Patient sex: M
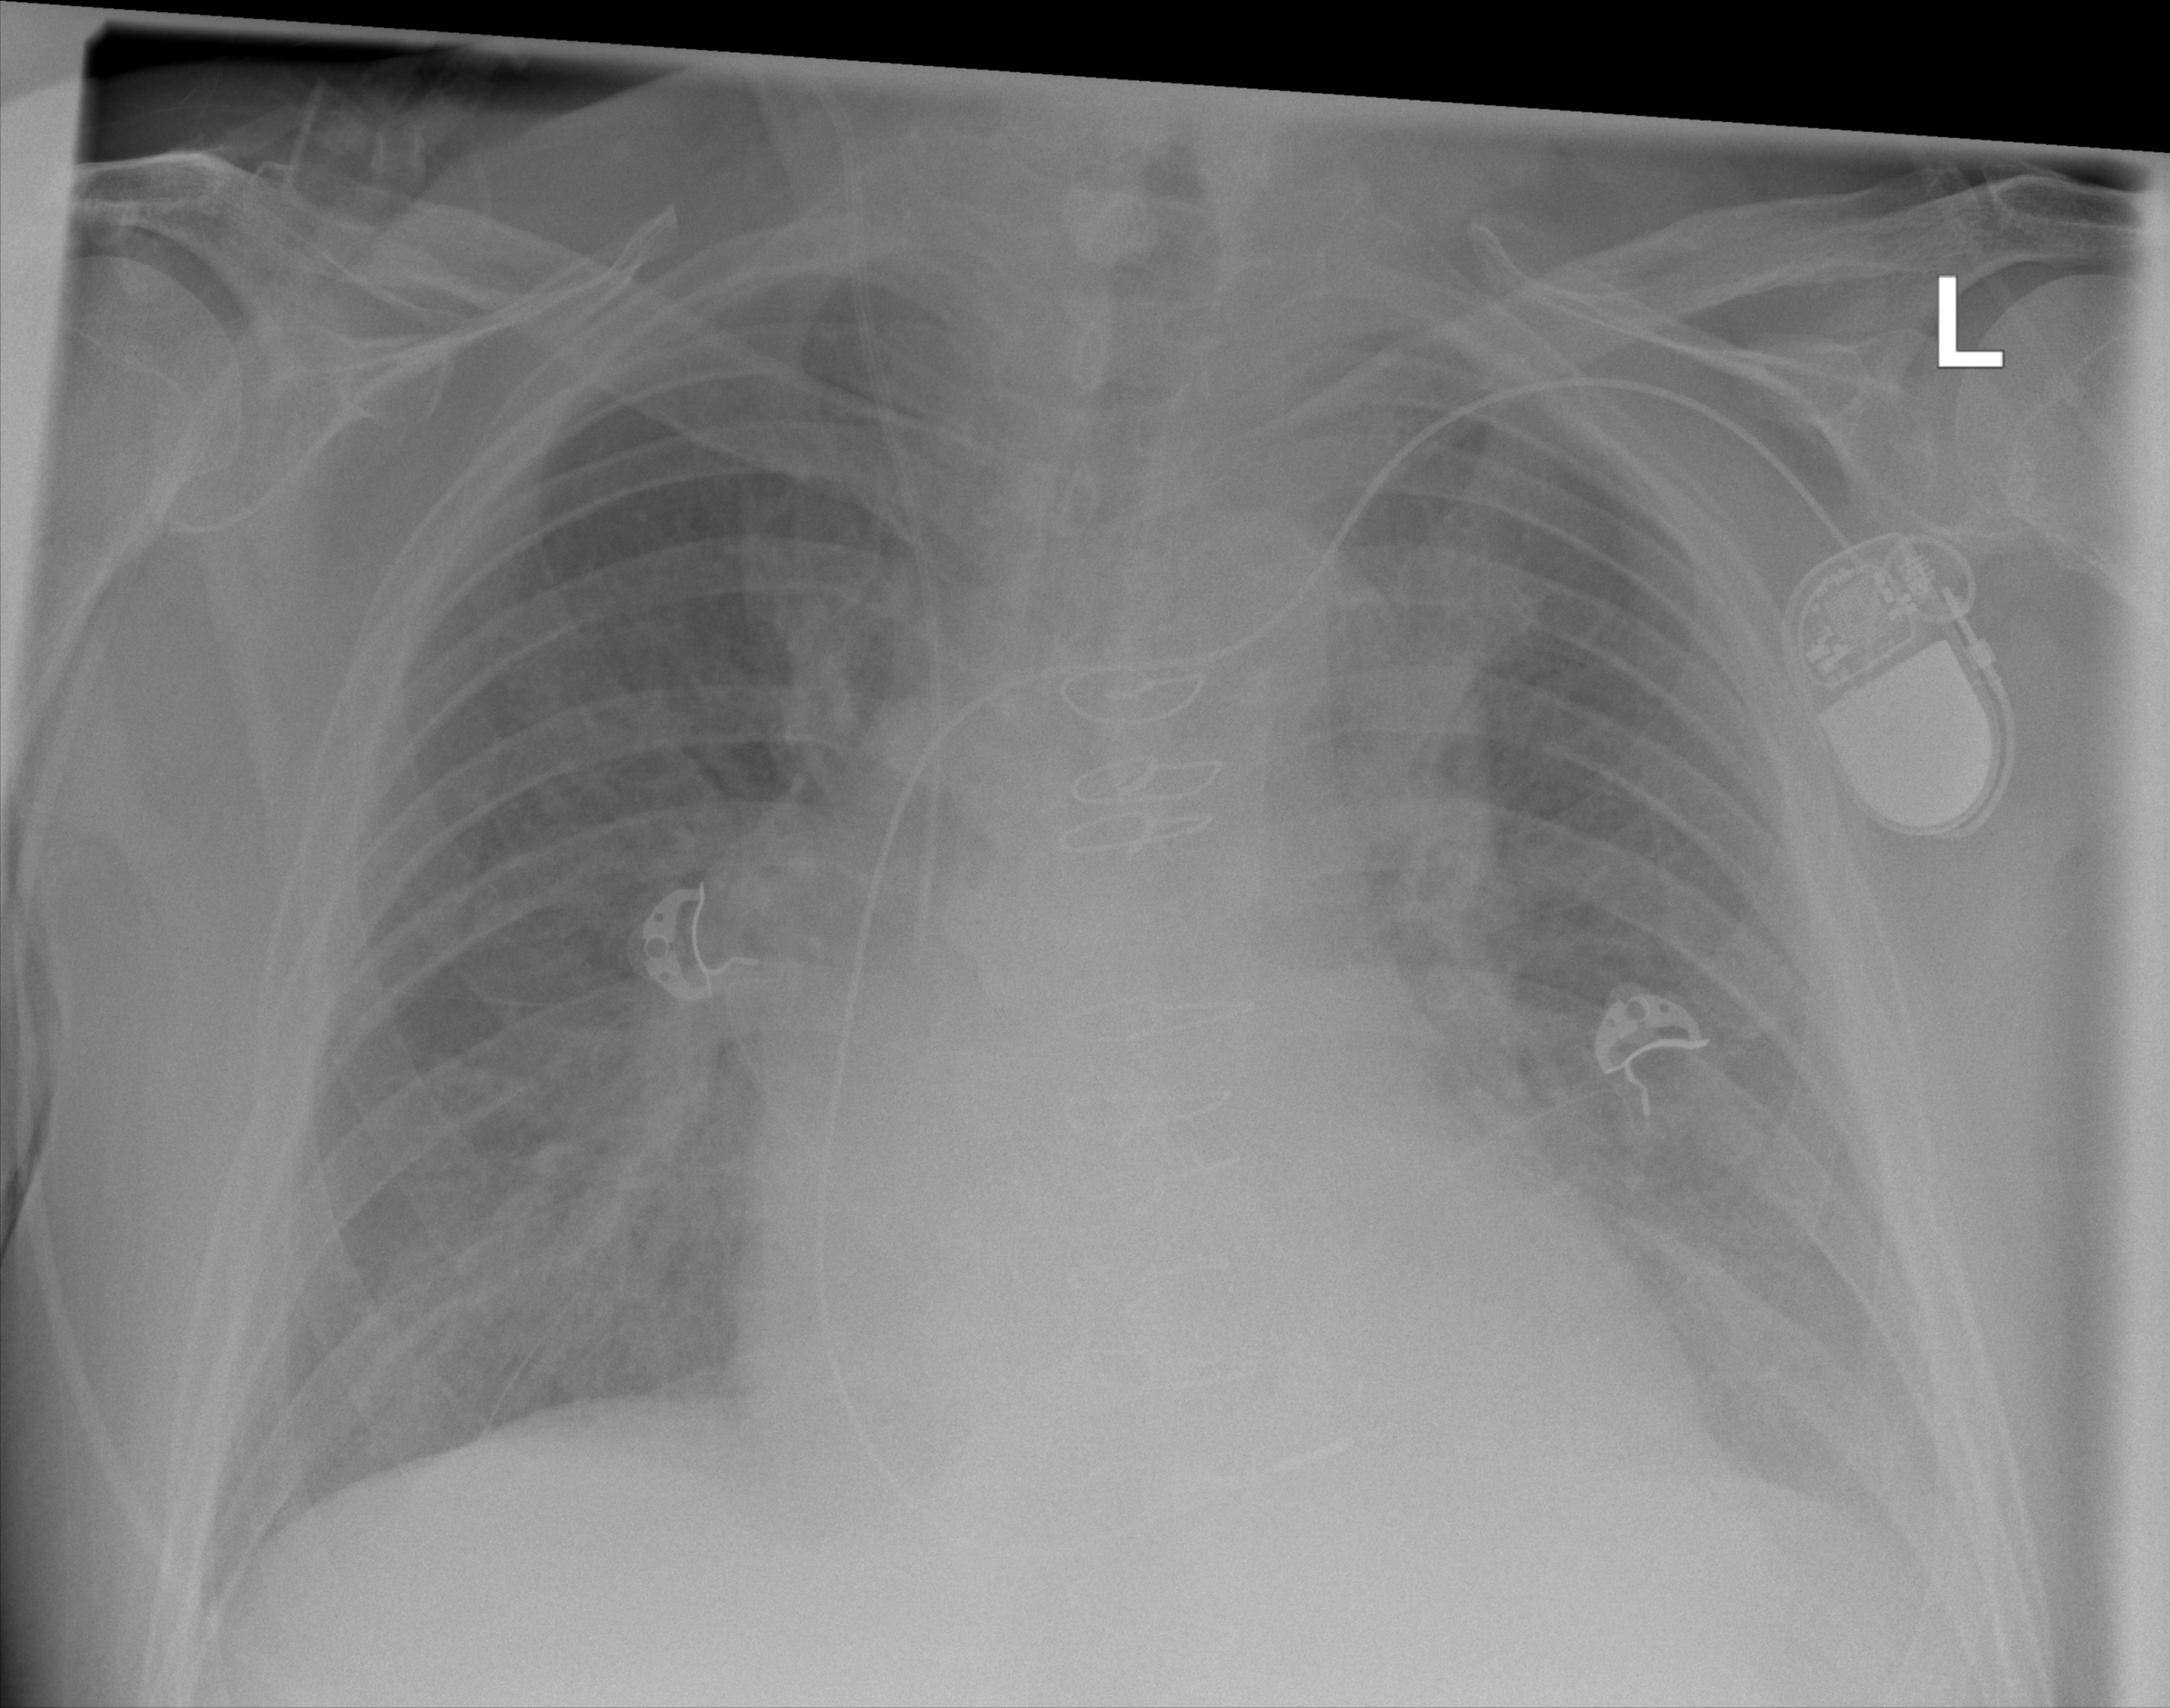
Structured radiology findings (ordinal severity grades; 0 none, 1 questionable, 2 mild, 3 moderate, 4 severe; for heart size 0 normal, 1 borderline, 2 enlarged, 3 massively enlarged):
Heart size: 2
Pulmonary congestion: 2
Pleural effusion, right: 0
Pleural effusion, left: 3
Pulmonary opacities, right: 2
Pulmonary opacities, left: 2
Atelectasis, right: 2
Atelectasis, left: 2